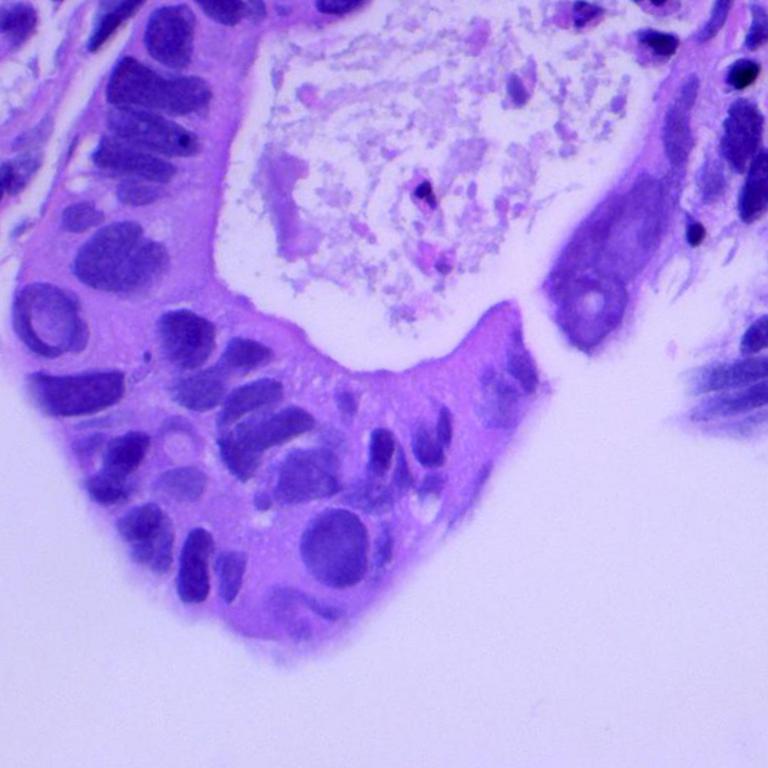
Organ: lung
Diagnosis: adenocarcinomas